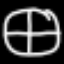
Label: clock